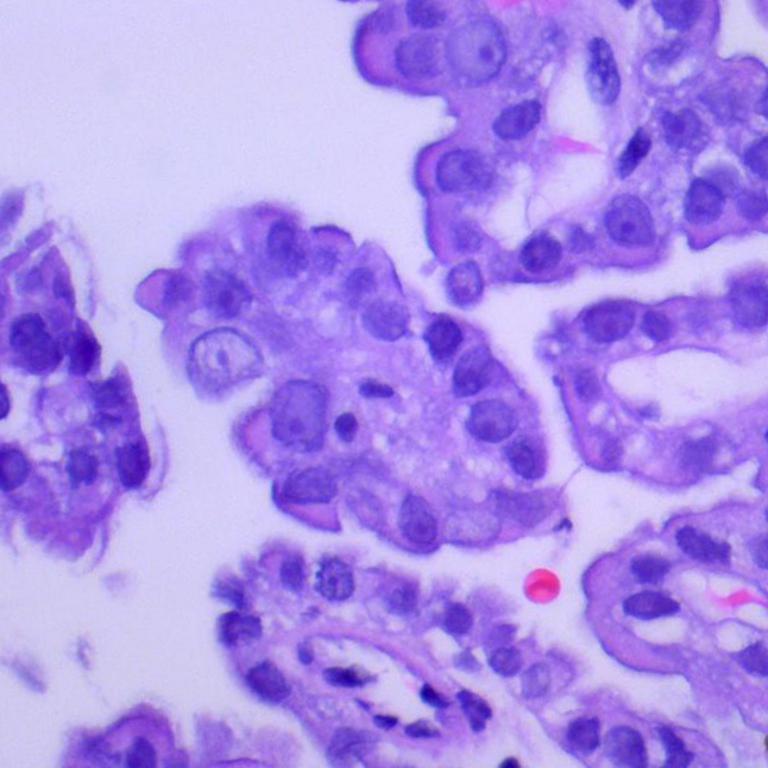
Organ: lung
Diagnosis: adenocarcinomas